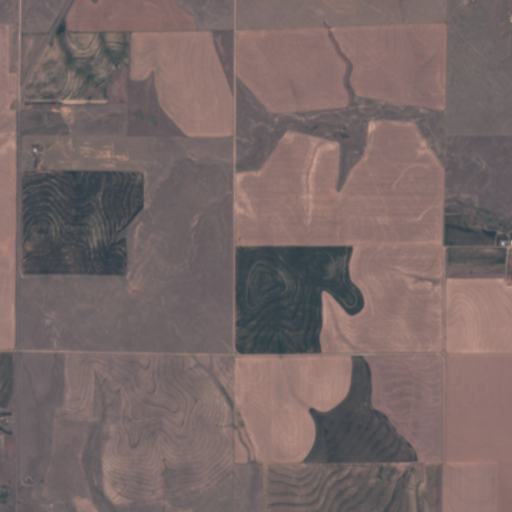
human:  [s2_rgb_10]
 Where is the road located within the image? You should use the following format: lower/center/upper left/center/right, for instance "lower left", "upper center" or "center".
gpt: There is no road in the image.